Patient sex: F
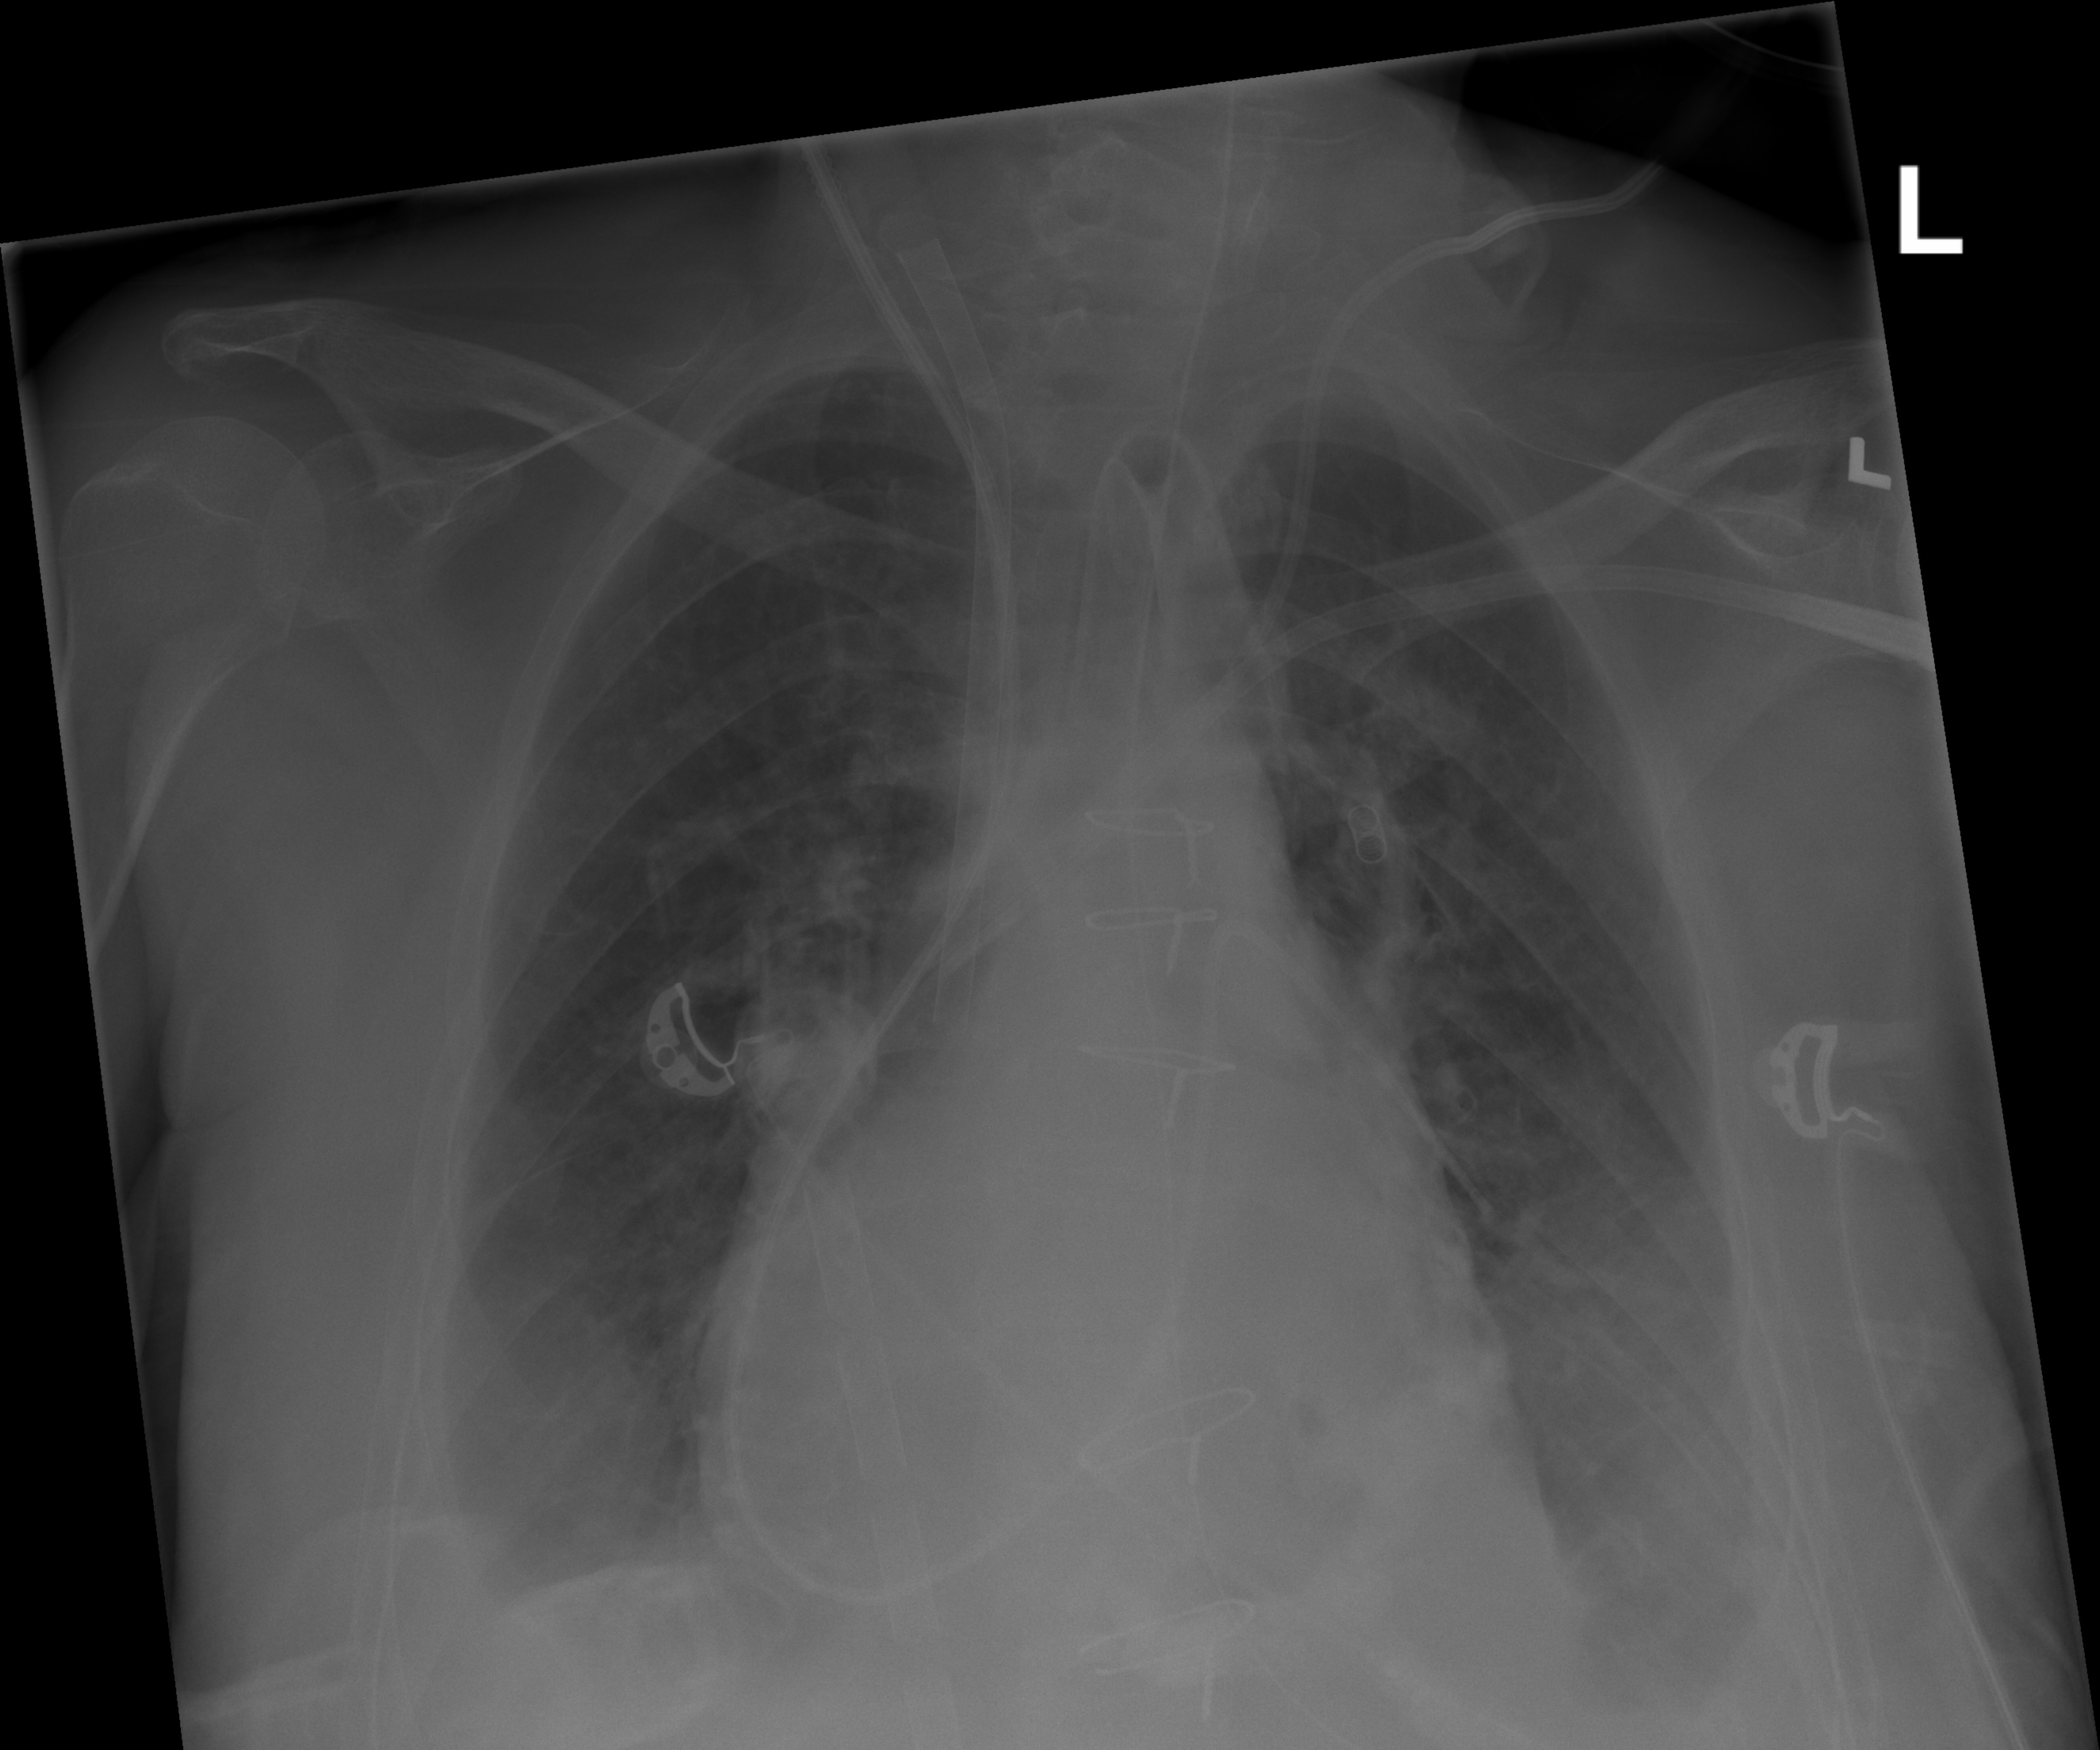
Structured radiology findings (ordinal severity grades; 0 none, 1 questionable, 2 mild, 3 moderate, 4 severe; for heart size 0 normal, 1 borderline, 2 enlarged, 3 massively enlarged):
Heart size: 0
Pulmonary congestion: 2
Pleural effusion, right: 2
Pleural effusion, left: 3
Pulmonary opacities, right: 0
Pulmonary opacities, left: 0
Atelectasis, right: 2
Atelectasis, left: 2